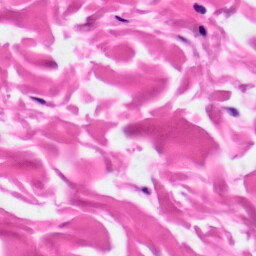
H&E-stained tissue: Skin